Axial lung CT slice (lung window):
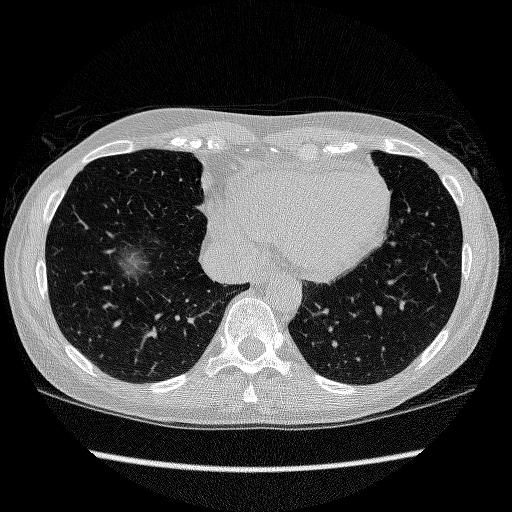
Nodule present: no